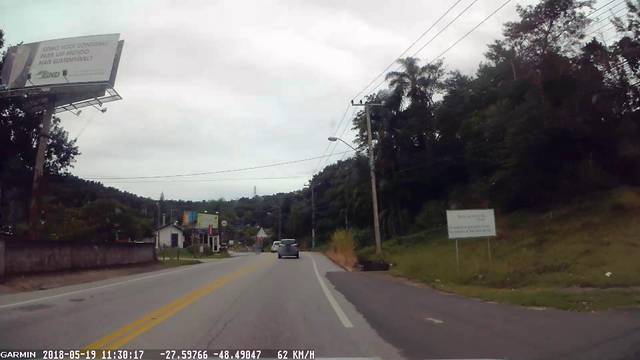
Region: Brazil
Coordinates: -27.598, -48.49